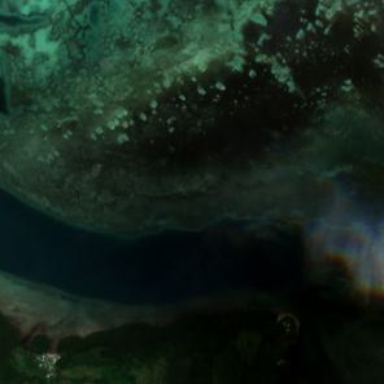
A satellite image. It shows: Beautiful reef in its natural state.